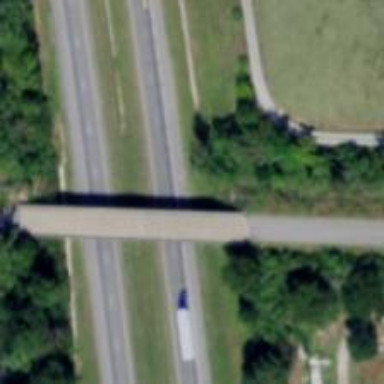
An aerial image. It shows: Viaduct bridge over tertiary road.